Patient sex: M
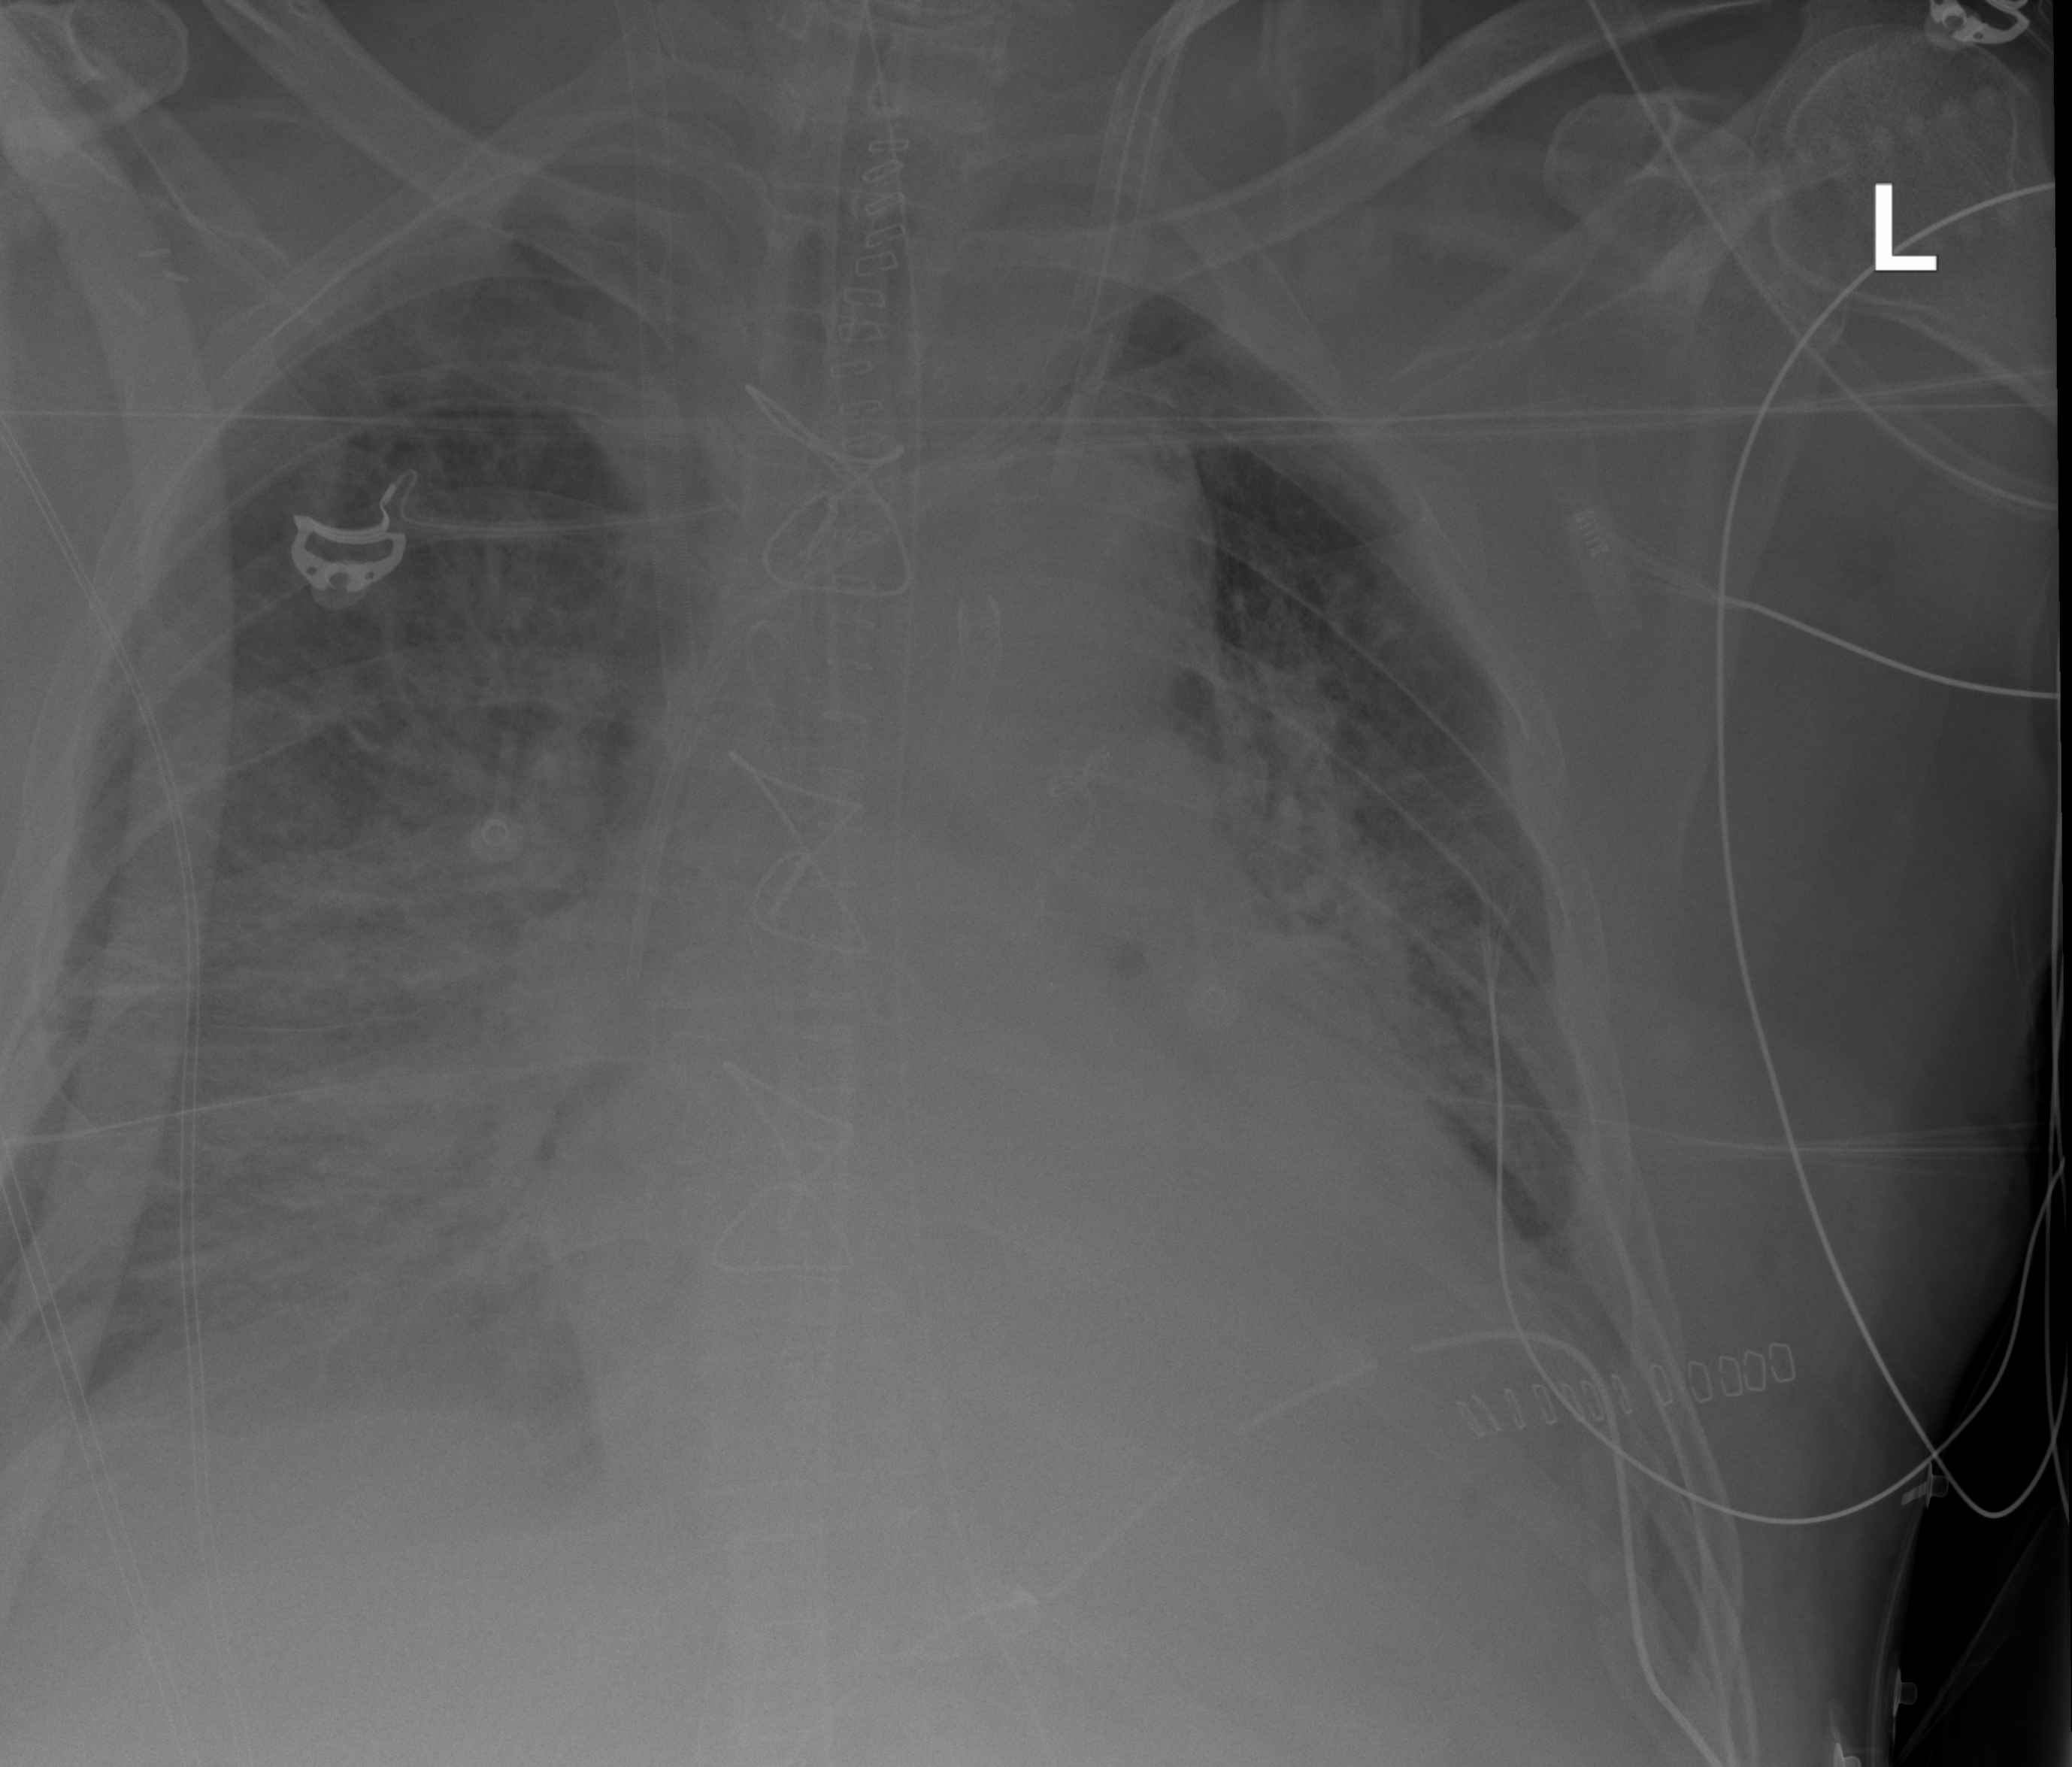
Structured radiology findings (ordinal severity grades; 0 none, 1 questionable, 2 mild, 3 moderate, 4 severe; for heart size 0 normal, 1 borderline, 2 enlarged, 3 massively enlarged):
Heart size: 2
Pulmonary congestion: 3
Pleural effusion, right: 2
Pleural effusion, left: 0
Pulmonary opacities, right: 3
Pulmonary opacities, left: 2
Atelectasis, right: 3
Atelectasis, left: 2